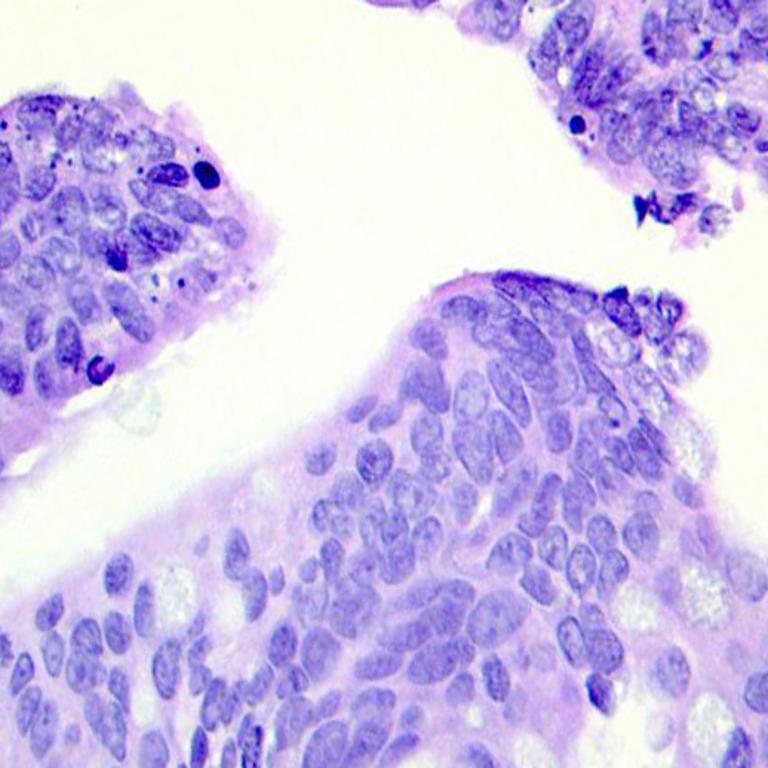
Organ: colon
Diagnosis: adenocarcinomas